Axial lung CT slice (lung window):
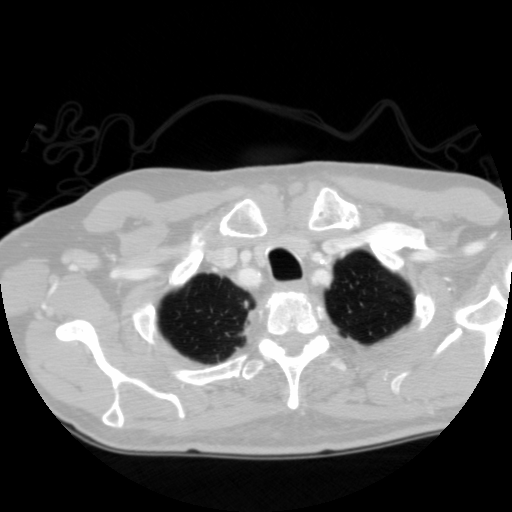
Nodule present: yes
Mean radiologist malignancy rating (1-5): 1